Current action and preconditions to check: trajectory_clear

Your task: For each precondition in the list above, predict whether it will hold at this action.

Consider the current scene as observed from the mobile robot's camera, and analyze the predicted future states of all dynamic agents (e.g., people, animals, vehicles, or any moving entities) within the NEXT SECOND.

IMPORTANT: Only answer "very likely" if you are absolutely certain—based on strong, clear evidence—that a dynamic agent will violate the precondition in the predicted future state. Do NOT answer "very likely" for unlikely, ambiguous, or low-probability risks.

Ask yourself for each precondition: Is there a high probability, with clear and convincing evidence, that the predicted future states of any dynamic agent will interfere with the predicted future state of the currently executing action within the NEXT SECOND, causing that precondition to fail?

Assess the risk level based on these predictions. Use "likely" or "very likely" if motions create a clear risk of interference.

Use "neutral" or "improbable" if agents are nearby but their predicted paths are clearly diverging or non-conflicting.

Failure Risk Categories: "very improbable", "improbable", "neutral", "likely", "very likely"

Answer Format: Output ONLY the probability_of_failure value from these categories: "very improbable", "improbable", "neutral", "likely", "very likely"

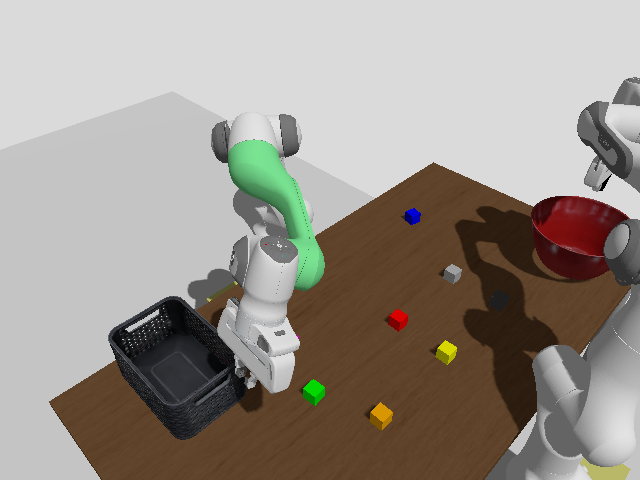

Answer: very improbable